Question: I have developed on EXE project(use for startup task) and use following dlls of Microsoft Azure ,

It's work very well in .Net framework 3.5 but in my case i need to use to serialize class as json string as per following way
'''
public static string Serialize<T>(T obj)
{
System.Runtime.Serialization.Json.DataContractJsonSerializer serializer = new
System.Runtime.Serialization.Json.DataContractJsonSerializer(obj.GetType());
MemoryStream ms = new MemoryStream();
serializer.WriteObject(ms, obj);
string retVal = Encoding.Default.GetString(ms.ToArray());
ms.Dispose();
return retVal;
}
'''
For this i need to change framework to 4.0 but at that time i got exception from Azure dlls
like
I think all Microsoft's dlls are with backward compatibly so what's going wrong in this matter?
I should find another way to serialize to json string?
I should to change Azure's dlls to latest version?
Thanks in Advance.
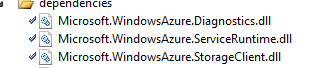
Answer: If you write a console app in .NET4 and want to use the RoleEnvironment then you'll get an error:
> The type initializer for 'Microsoft.WindowsAzure.ServiceRuntime.RoleEnvironment' threw an exception.
To get around this, just add a "useLegacyV2RuntimeActivationPolicy" to the startup tag generated in the default app.config:
'''
<startup useLegacyV2RuntimeActivationPolicy="true">
'''
This is because Microsoft.WindowsAzure.ServiceRuntime.dll is a mixed mode assembly. The useLegacyV2RuntimeActivationPolicy attribute is required for referencing any mixed mode assembly, not only the Windows Azure ones.